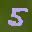
Label: 5